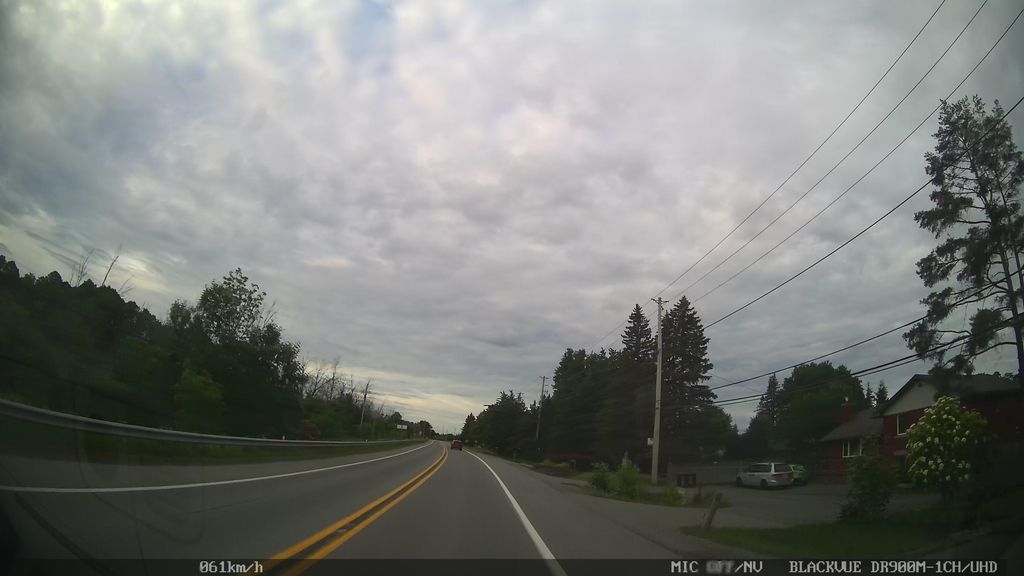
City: ottawa-gatineau